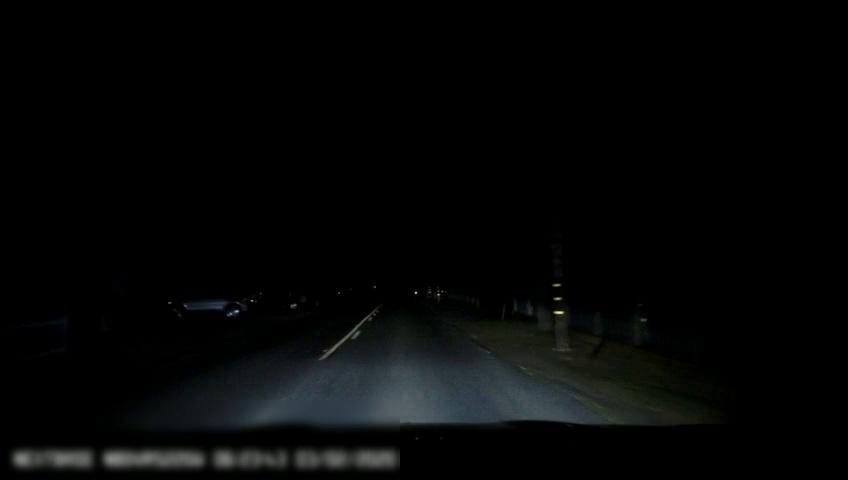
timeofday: Night
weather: Other
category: Drivable Space
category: Vehicles | Car
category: Lanes | Current Lane
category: Lanes | Alternate Lane